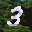
Label: 3